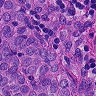
Metastatic tissue present: yes